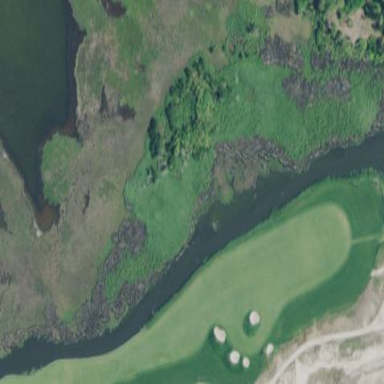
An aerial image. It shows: Scenic view of water hazard on golf course. The natural water feature adds beauty to the landscape.